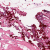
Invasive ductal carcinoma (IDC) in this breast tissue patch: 0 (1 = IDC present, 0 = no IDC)